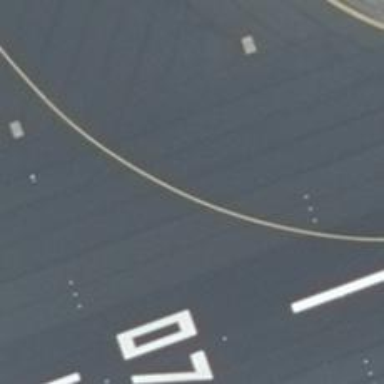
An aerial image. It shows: Concrete taxiway at the airport.